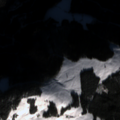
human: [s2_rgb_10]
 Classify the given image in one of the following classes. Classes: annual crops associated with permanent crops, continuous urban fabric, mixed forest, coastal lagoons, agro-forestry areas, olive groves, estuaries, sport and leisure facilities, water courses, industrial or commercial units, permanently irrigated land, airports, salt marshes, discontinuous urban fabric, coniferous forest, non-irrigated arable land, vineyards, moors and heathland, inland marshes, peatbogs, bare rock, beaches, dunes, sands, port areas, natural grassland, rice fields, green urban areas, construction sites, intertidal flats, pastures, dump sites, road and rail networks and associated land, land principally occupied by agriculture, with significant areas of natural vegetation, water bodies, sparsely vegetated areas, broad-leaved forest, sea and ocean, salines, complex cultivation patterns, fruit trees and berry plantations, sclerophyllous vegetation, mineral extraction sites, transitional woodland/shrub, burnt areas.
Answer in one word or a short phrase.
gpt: coniferous forest, natural grassland